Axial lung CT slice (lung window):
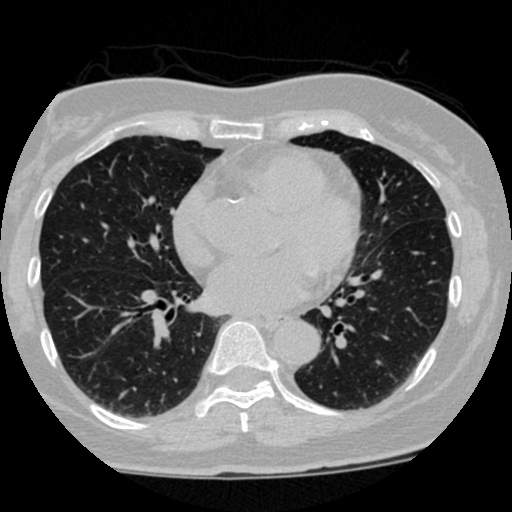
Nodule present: no